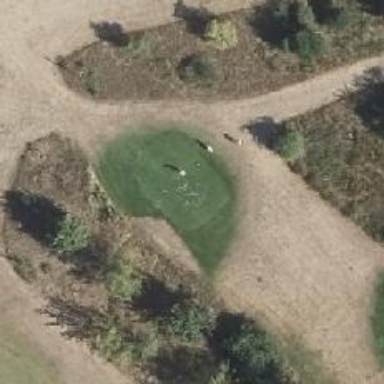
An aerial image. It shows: Golf tee.